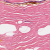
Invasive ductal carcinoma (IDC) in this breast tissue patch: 0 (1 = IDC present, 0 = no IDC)